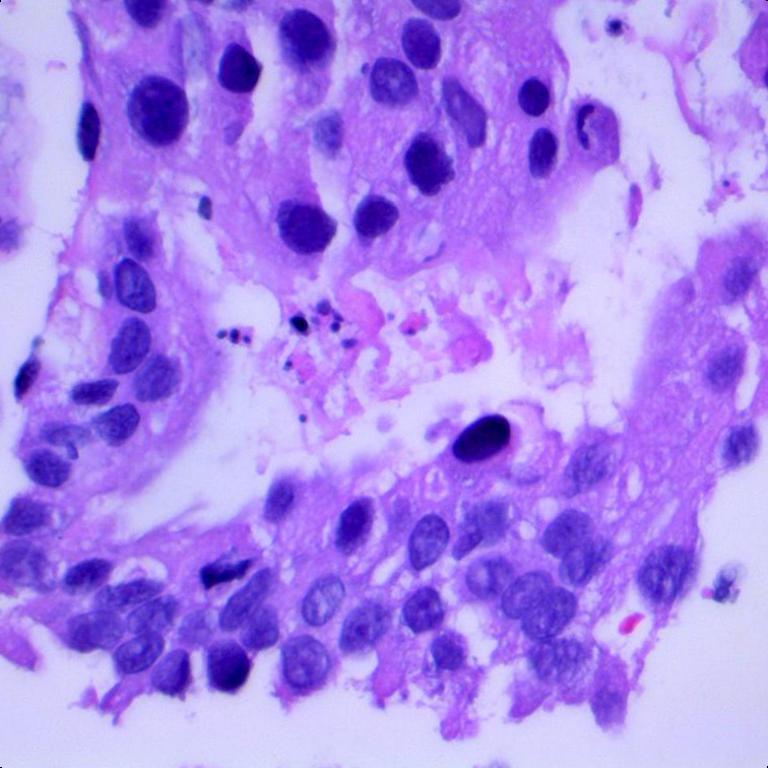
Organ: lung
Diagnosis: adenocarcinomas